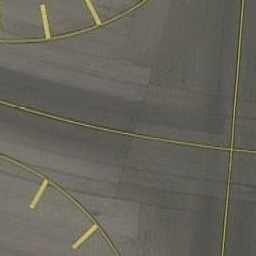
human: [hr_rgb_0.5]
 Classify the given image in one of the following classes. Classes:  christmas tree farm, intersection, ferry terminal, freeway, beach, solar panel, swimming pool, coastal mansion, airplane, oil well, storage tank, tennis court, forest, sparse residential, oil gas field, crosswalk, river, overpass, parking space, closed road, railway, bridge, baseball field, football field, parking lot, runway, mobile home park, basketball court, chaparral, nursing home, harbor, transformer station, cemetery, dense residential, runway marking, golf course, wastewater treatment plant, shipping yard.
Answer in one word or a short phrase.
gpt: runway marking